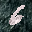
Label: 6